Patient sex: M
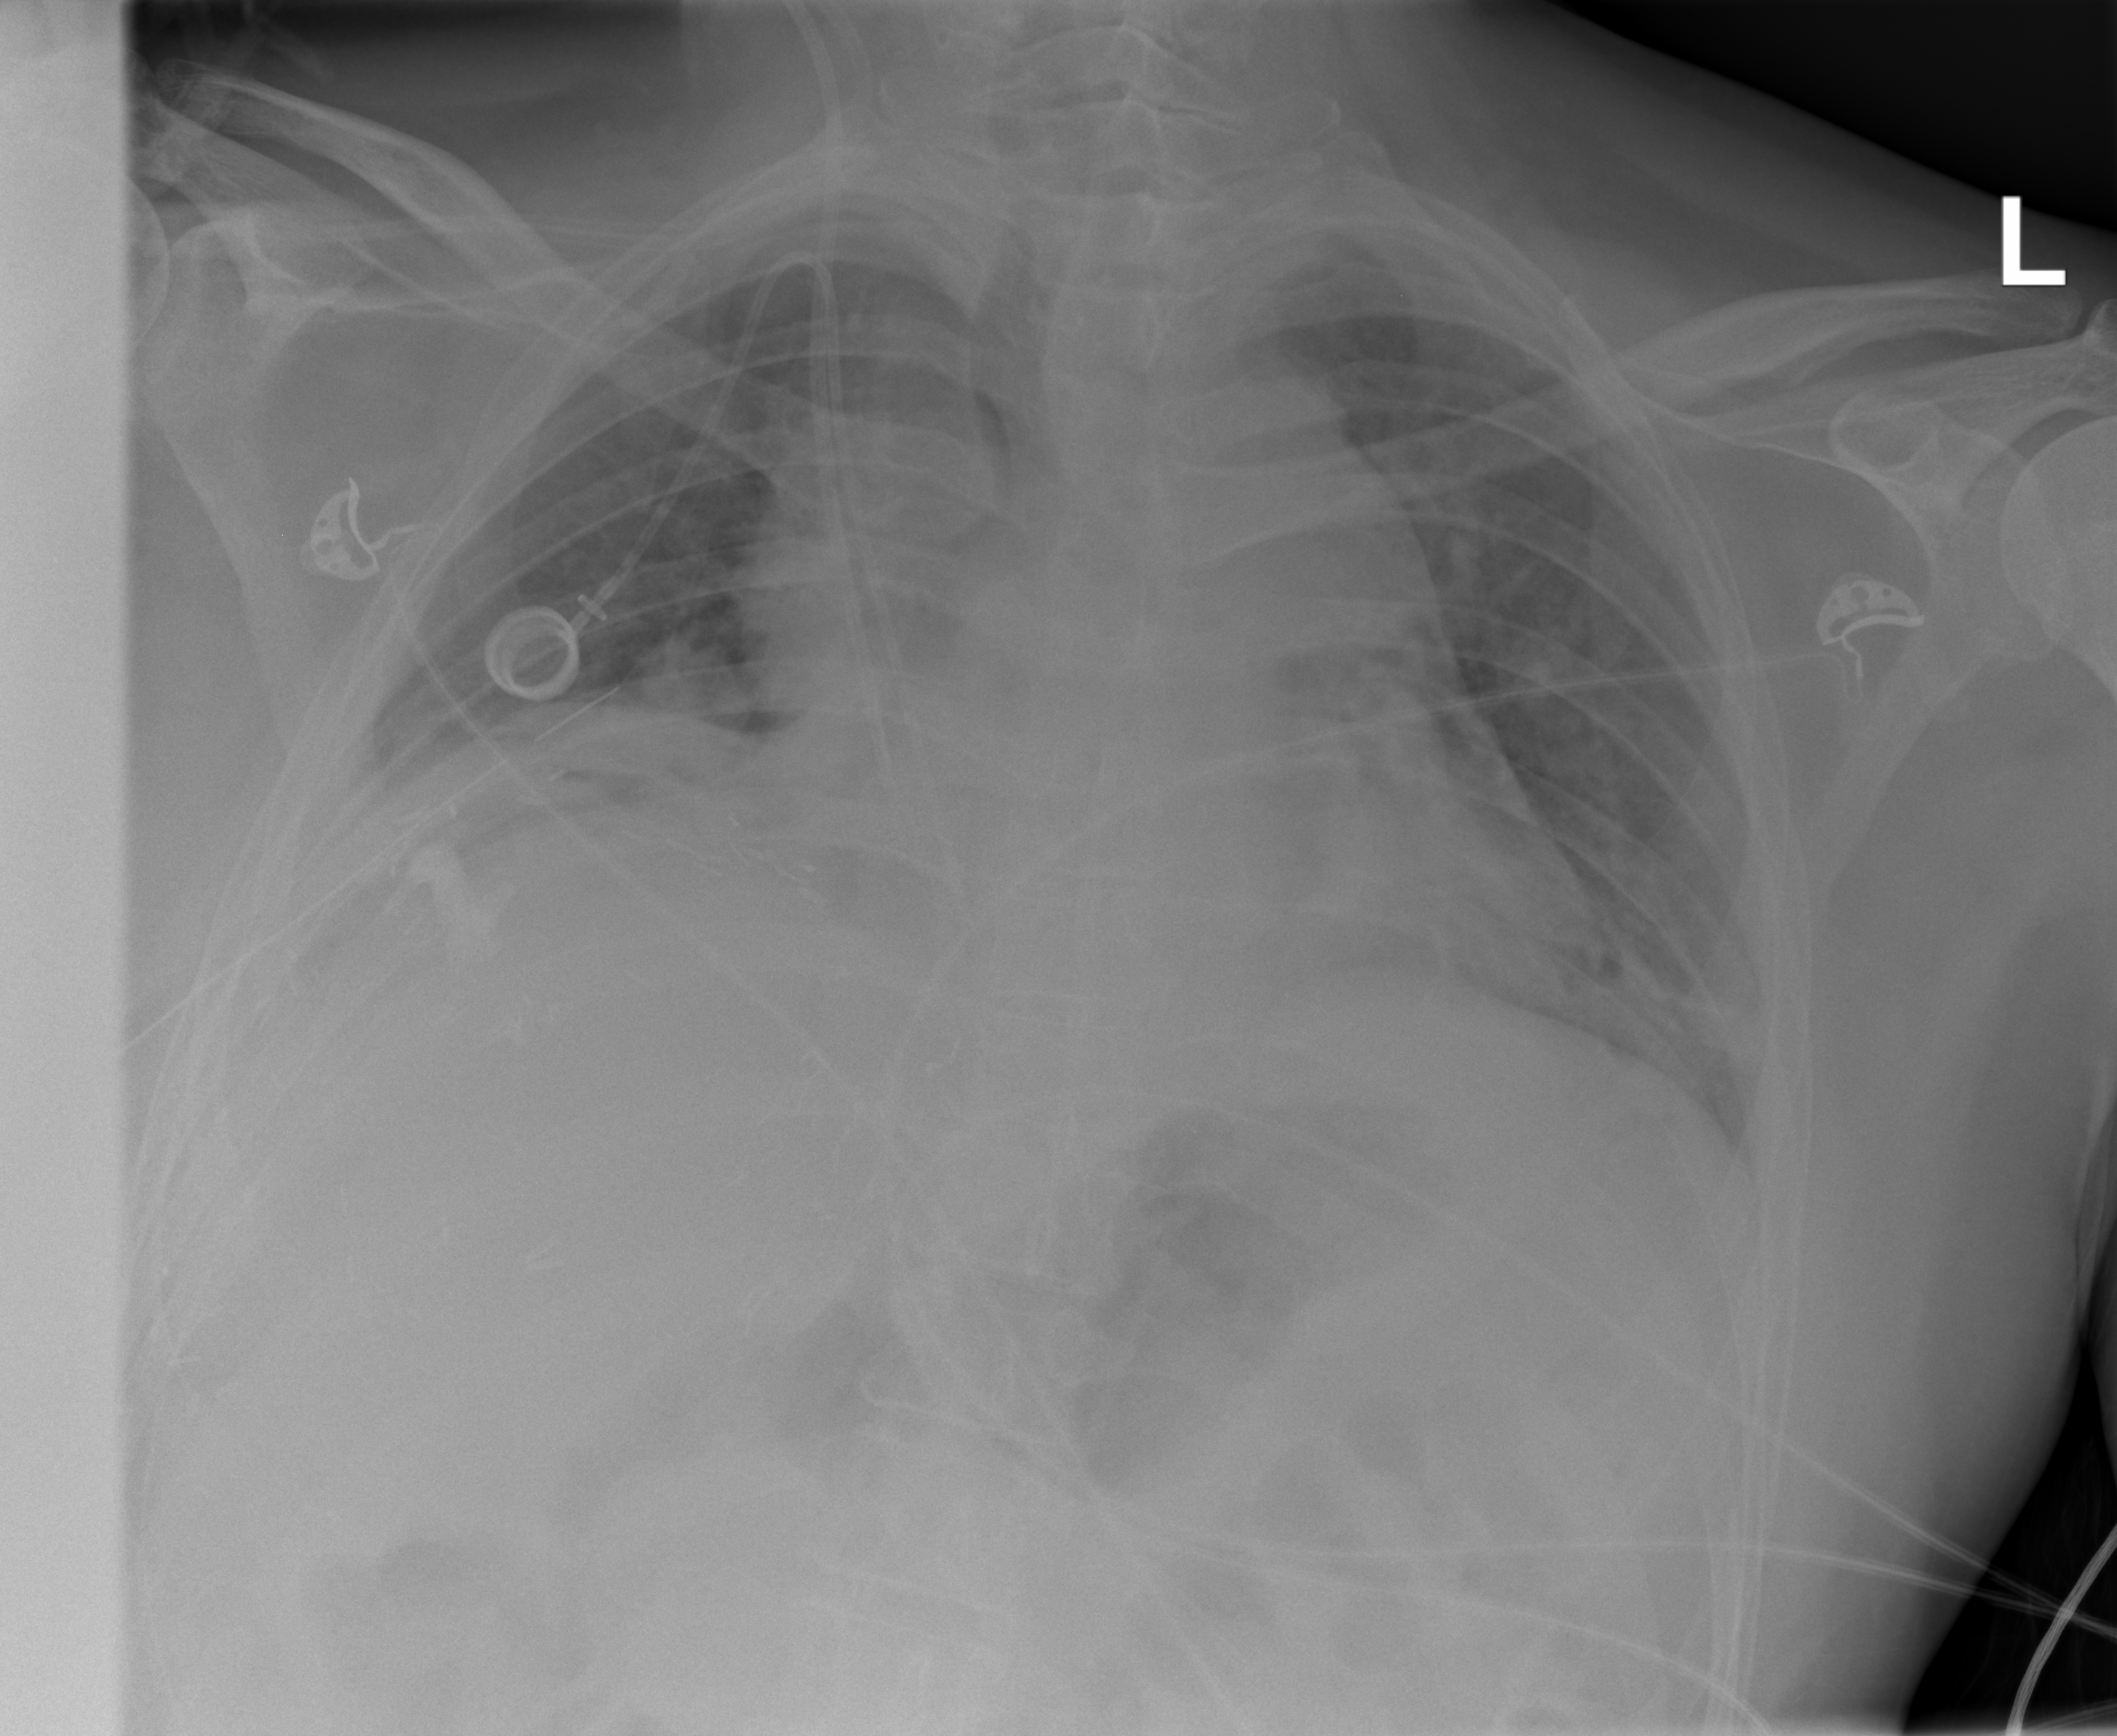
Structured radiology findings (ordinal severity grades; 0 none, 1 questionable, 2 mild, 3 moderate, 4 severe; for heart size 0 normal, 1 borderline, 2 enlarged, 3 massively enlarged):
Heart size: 1
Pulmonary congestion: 2
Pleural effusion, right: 1
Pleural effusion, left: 0
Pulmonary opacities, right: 2
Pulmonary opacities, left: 2
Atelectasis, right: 2
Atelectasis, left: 2